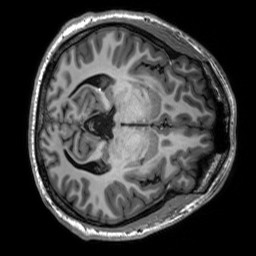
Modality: T1w
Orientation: axial
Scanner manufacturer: siemens
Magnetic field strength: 3 T
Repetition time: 2.3 s
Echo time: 0.00302 s